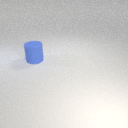
large blue rubber cylinder